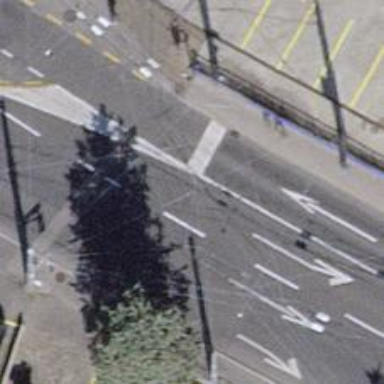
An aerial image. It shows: Road with traffic signals.